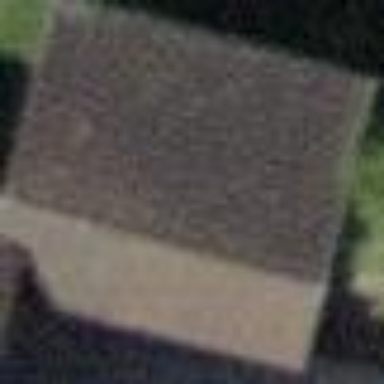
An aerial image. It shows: Shed building.